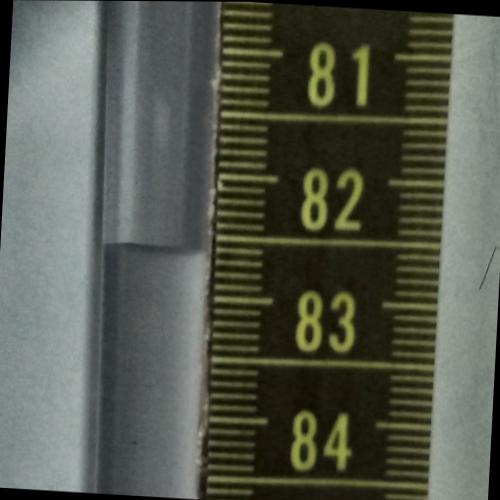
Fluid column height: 82.6 cm